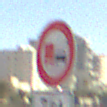
Verkehrszeichen: UeberholverbotKraftfahrzeuge
Zusatzzeichen unten: SonstigeBeschraenkungen4
Umgebung: Outdoor, Suburban
Tageszeit: MorningAfternoon
Wetter: PartlyCloudy
Licht: Natural
Jahreszeit: NotSpecified
Kontrast: HighContrast